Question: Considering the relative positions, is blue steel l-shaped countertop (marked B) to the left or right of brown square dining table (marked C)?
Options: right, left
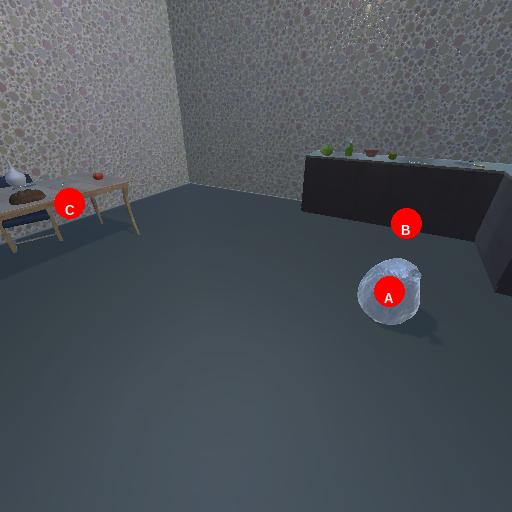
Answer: right